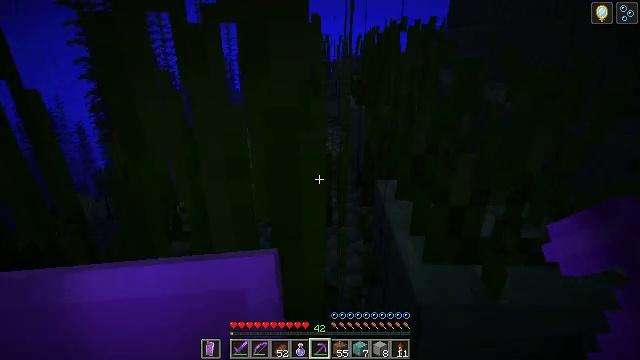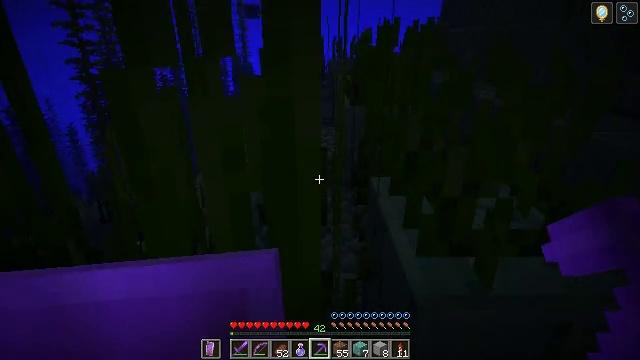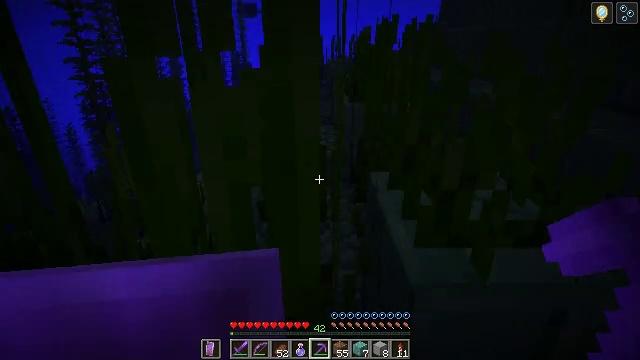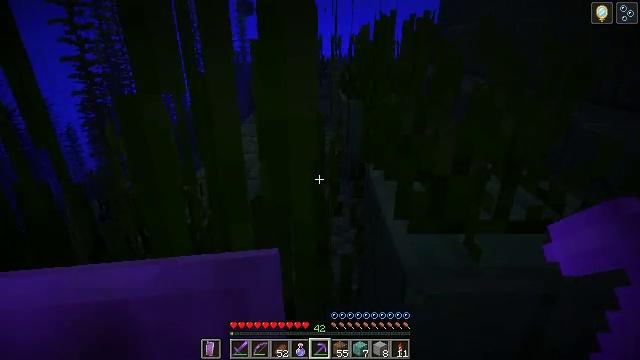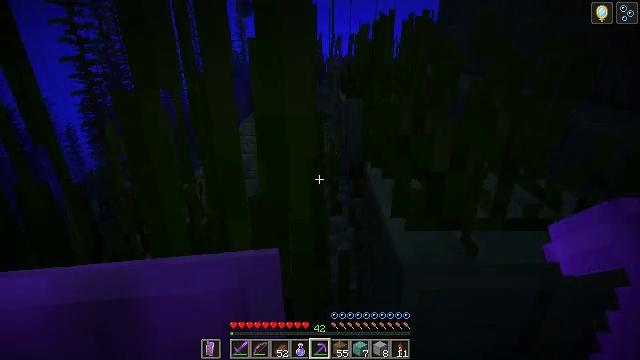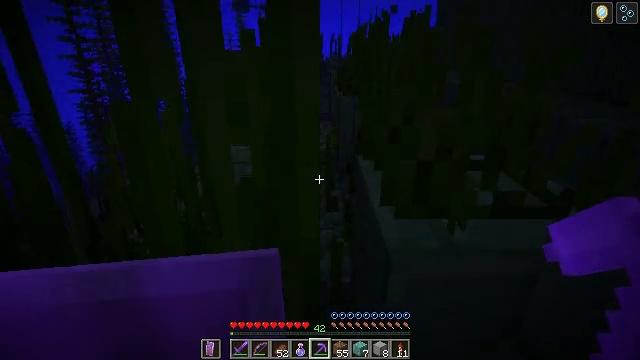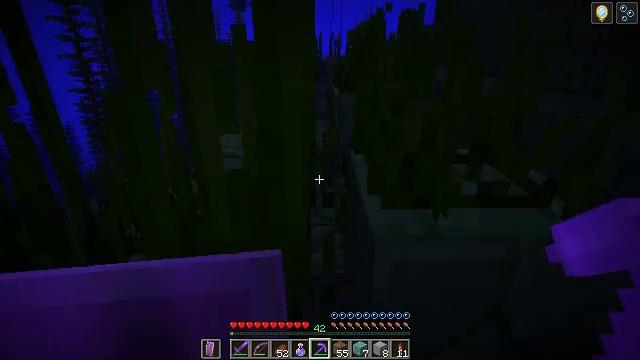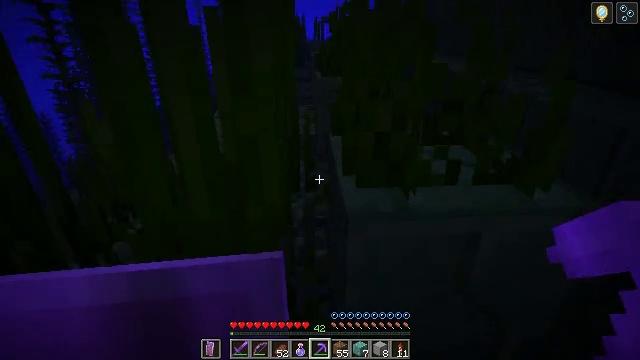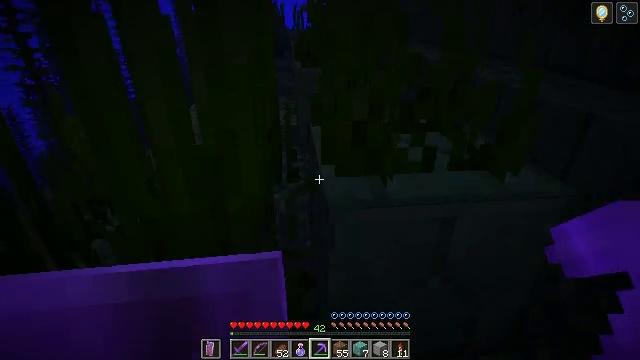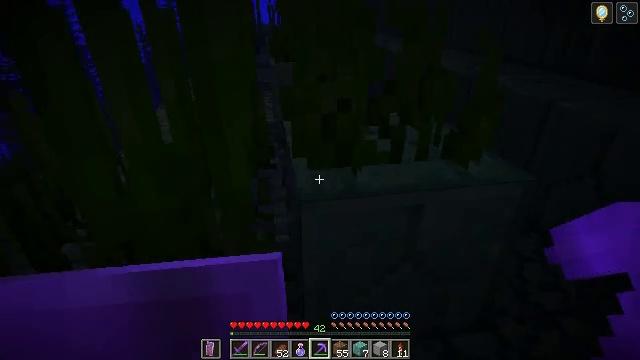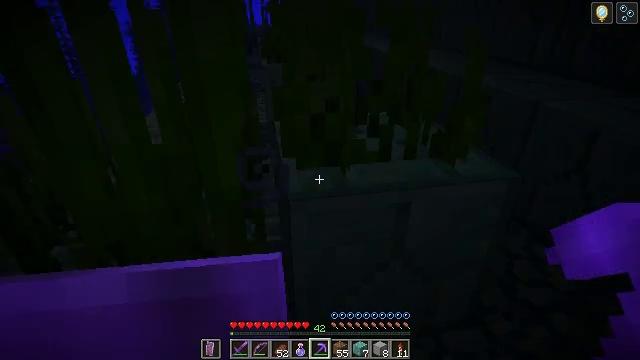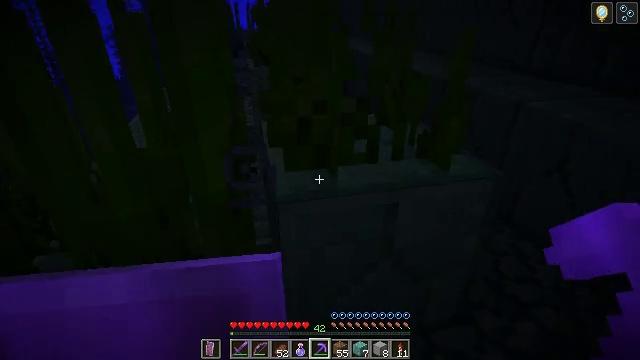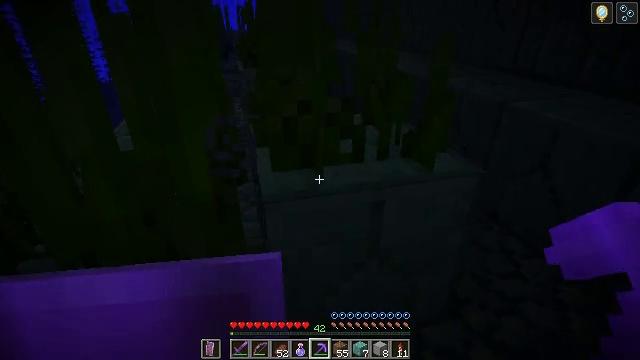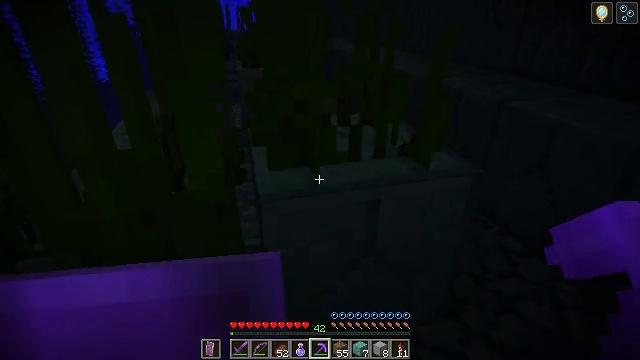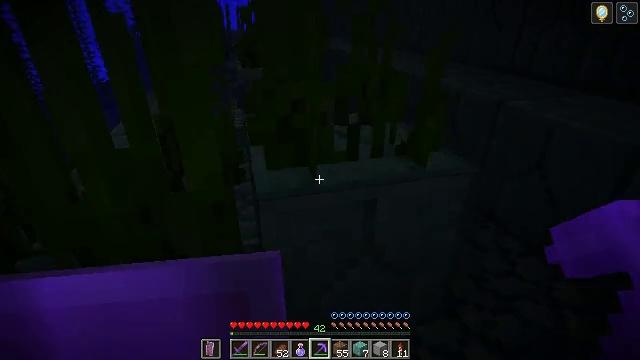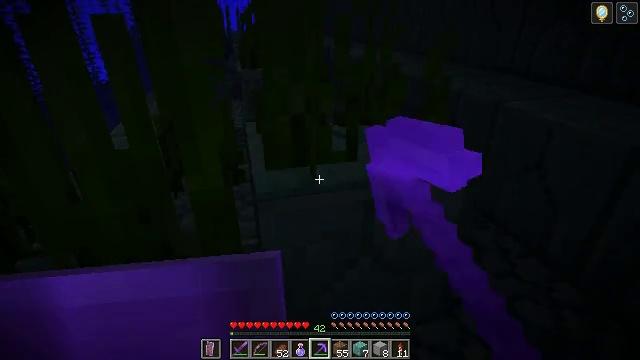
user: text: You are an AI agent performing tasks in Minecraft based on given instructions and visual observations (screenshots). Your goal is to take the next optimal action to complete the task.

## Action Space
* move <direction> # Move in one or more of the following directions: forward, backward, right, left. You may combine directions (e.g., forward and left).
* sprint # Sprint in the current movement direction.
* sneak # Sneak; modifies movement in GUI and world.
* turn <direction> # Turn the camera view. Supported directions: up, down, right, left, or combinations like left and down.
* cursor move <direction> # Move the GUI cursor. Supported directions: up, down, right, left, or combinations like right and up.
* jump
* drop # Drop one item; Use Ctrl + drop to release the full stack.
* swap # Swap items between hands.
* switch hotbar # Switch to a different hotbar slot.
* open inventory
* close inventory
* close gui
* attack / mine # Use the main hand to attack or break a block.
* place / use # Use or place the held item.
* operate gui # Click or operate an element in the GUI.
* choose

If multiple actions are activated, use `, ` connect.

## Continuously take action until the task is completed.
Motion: motion action
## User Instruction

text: Break the seagrass in the ocean.
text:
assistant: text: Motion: turn right
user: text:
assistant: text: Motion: no_op
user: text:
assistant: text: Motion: move right
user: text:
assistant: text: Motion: move back and move right
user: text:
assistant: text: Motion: move back and move right
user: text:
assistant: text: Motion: move back and move right
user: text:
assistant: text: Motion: turn right and down
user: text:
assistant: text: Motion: turn right and down
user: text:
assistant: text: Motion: turn right
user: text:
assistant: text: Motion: turn right
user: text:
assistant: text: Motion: turn right
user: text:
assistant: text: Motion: turn right
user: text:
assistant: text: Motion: no_op
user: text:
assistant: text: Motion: attack / mine
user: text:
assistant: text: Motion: attack / mine
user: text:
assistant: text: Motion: attack / mine
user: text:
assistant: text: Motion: turn left and up, attack / mine
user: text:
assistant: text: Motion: attack / mine
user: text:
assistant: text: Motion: attack / mine
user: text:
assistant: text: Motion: turn left, attack / mine
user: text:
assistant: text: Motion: turn left, attack / mine
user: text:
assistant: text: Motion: turn left, attack / mine
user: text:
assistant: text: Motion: turn left, attack / mine
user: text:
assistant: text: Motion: attack / mine